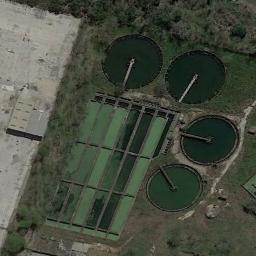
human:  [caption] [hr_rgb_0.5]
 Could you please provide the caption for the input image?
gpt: There are a few oil storage tanks in the factory and many pools in the factory .

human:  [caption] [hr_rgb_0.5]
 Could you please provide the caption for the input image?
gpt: There is a large open space next to the storage tanks .

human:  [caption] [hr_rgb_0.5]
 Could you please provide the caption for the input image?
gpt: There are four green storage tanks on the grass next to the bare land .

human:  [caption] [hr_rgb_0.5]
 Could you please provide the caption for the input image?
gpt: There are three white storage tanks and three silver storage tanks .

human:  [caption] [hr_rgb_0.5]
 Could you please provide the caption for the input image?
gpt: There are four storage tanks beside some green trees .